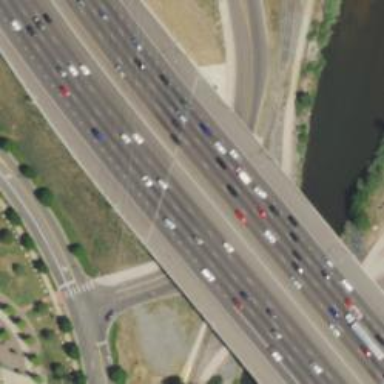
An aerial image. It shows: Asphalt motorway.